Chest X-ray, AP view. Patient: 38 years old, sex M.
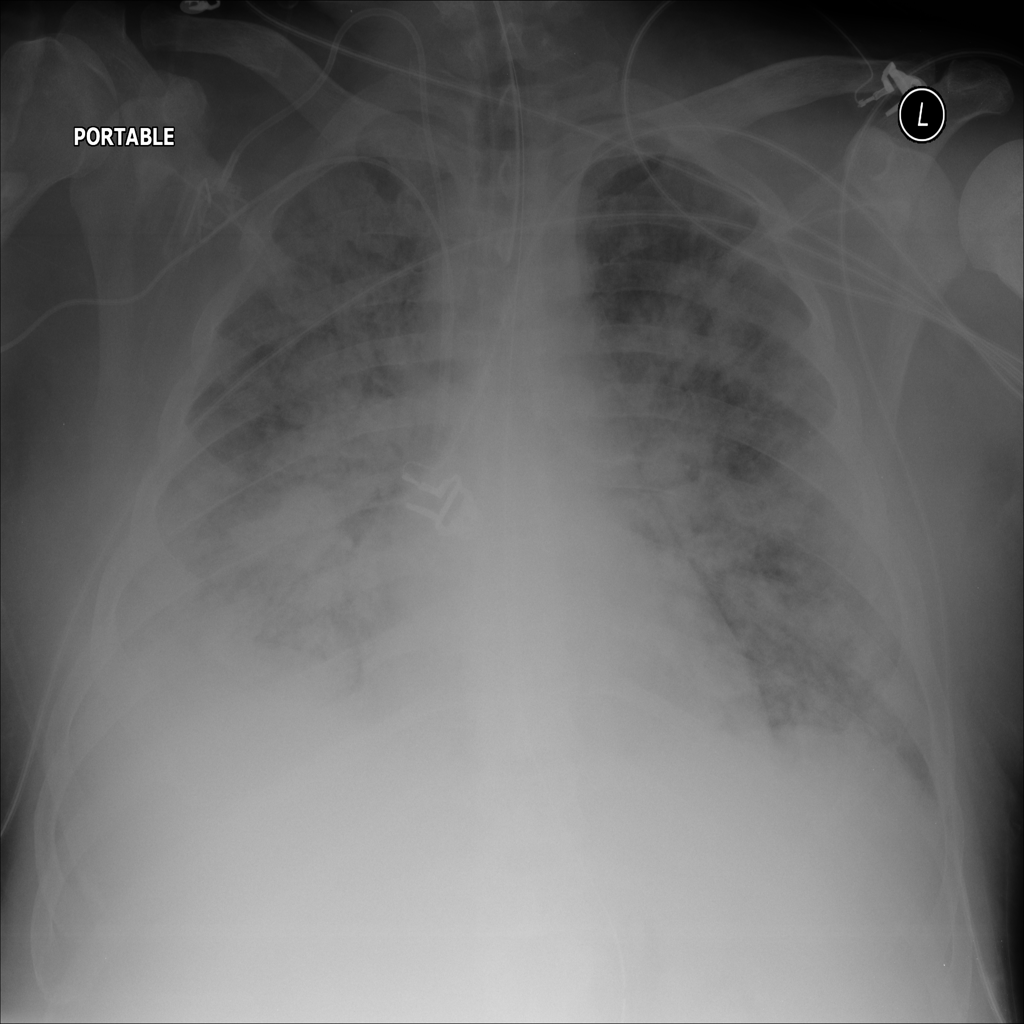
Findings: No Finding